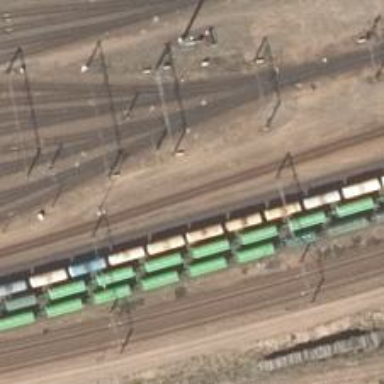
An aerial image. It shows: Rail yard with electrified contact lines for railway operations.